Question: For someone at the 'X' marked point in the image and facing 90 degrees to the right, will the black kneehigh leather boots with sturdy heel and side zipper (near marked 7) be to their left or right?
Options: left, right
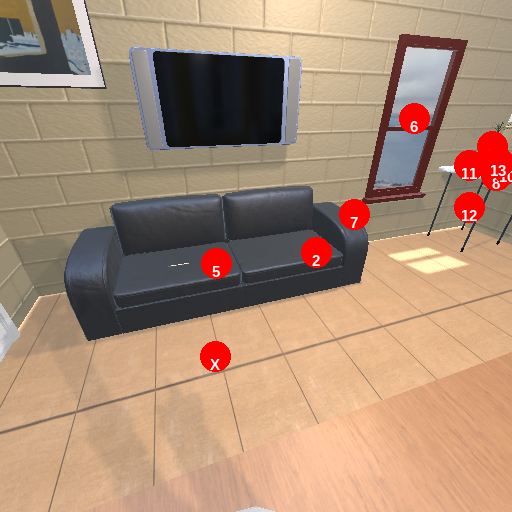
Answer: left